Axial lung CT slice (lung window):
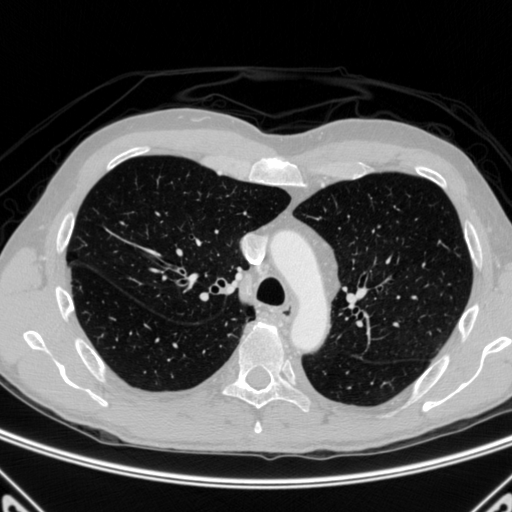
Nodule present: no